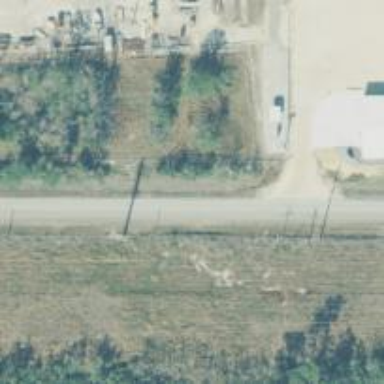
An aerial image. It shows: Power pole.